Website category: sports
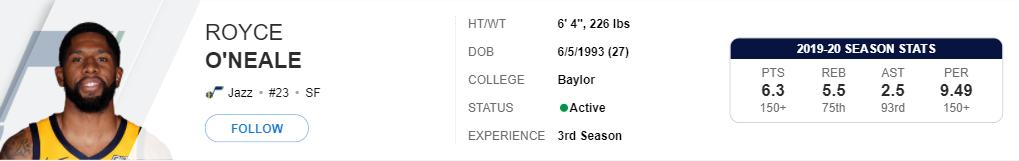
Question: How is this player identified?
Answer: Royce O'Neale

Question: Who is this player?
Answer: Royce O'Neale

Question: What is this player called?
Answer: Royce O'Neale

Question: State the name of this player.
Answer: Royce O'Neale

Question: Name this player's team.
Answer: Jazz

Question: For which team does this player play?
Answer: Jazz

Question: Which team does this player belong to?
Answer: Jazz

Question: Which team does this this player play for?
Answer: Jazz

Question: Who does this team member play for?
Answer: Jazz

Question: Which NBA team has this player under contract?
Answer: Jazz

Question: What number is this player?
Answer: #23

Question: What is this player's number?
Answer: #23

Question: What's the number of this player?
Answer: #23

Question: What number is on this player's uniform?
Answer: #23

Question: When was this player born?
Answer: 6/5/1993

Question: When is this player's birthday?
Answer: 6/5/1993

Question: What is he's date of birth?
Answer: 6/5/1993

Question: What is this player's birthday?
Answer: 6/5/1993

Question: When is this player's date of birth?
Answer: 6/5/1993

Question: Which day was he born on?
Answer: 6/5/1993

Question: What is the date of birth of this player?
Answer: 6/5/1993

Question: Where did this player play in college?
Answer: Baylor

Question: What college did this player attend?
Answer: Baylor

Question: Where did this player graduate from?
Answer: Baylor

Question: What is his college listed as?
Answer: Baylor

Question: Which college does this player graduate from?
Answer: Baylor

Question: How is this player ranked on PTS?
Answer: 6.3

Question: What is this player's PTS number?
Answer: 6.3

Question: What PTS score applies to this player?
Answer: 6.3

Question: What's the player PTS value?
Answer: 6.3

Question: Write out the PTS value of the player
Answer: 6.3

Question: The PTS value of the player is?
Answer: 6.3

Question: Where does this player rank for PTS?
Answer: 150+

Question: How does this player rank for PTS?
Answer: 150+

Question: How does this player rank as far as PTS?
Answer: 150+

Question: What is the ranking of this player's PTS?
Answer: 150+

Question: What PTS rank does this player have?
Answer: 150+

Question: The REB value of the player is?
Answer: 5.5

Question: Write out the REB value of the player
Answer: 5.5

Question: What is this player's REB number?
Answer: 5.5

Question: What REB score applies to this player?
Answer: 5.5

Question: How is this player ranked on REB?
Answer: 5.5

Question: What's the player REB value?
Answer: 5.5

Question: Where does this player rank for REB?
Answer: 75th

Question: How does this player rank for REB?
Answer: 75th

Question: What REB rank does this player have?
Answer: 75th

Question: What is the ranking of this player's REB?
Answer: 75th

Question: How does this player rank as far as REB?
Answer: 75th

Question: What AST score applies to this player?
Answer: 2.5

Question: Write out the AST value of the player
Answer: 2.5

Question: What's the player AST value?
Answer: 2.5

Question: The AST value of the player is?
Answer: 2.5

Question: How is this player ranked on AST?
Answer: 2.5

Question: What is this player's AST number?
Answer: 2.5

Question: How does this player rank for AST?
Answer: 93rd

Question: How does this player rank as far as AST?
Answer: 93rd

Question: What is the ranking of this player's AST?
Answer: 93rd

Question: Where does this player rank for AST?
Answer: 93rd

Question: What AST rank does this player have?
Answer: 93rd

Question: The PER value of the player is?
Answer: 9.49

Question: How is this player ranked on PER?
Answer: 9.49

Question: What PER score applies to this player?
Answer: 9.49

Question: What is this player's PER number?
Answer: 9.49

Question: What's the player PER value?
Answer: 9.49